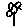
Label: flower